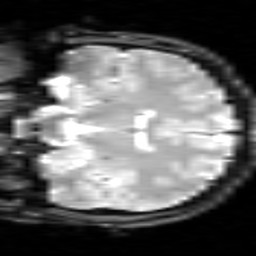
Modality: inplaneT2
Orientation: coronal
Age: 20
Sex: male